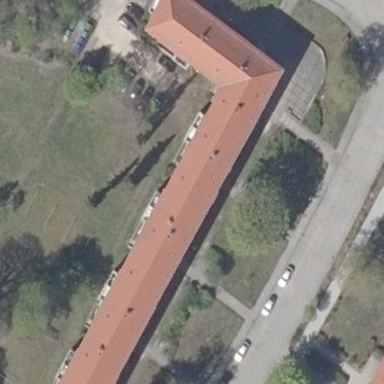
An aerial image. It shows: View of apartment building.